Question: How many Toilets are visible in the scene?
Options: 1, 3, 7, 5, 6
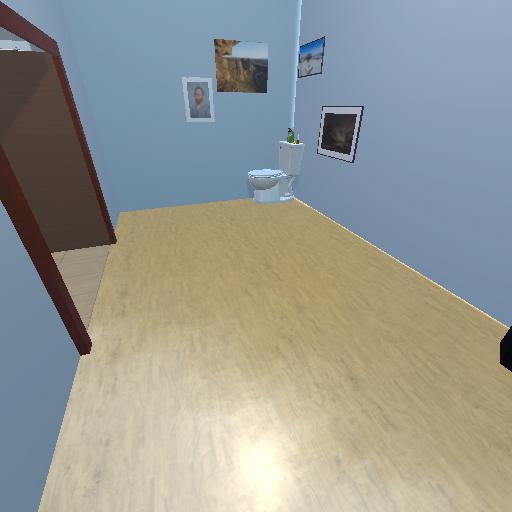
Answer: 1